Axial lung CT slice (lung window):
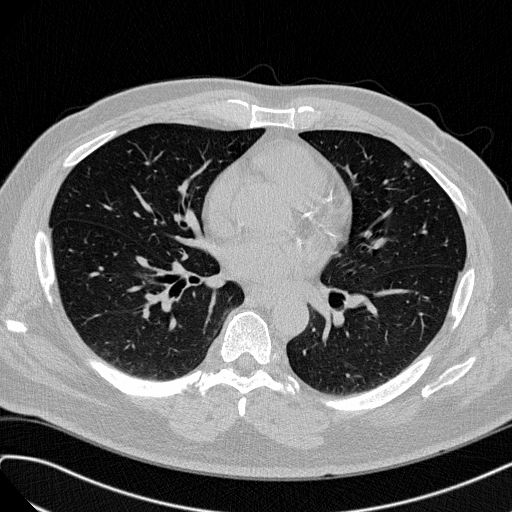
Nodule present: no